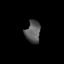
Tissue: skin
Cell type: T cells
Senescence score: 0.6768
Nuclear area (px): 321
Mean DAPI intensity: 89.548